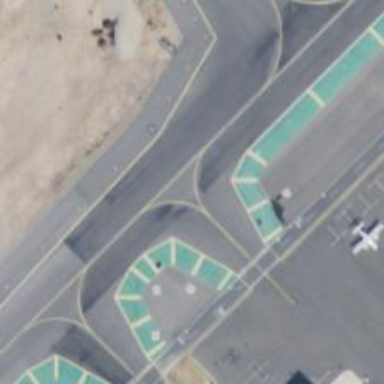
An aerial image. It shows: View of taxiway at the airport.